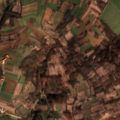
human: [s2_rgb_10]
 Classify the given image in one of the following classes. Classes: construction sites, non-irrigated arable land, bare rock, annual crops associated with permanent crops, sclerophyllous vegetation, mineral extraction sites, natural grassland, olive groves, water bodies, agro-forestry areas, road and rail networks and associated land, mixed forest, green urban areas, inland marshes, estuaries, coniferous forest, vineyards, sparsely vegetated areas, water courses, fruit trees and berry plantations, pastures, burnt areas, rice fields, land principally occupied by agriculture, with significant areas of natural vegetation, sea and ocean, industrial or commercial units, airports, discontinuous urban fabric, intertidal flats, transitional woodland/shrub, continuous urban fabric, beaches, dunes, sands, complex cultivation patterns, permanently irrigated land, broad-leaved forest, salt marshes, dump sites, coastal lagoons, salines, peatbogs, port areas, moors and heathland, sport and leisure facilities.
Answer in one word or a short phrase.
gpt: discontinuous urban fabric, complex cultivation patterns, land principally occupied by agriculture, with significant areas of natural vegetation, broad-leaved forest